Field crop: maize
Growth stage: 2
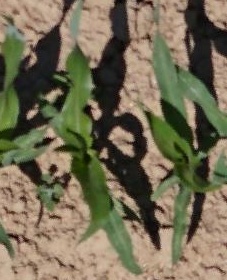
Species: maize